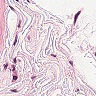
Metastatic tissue present: no